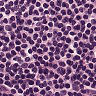
Metastatic tissue present: no